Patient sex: M
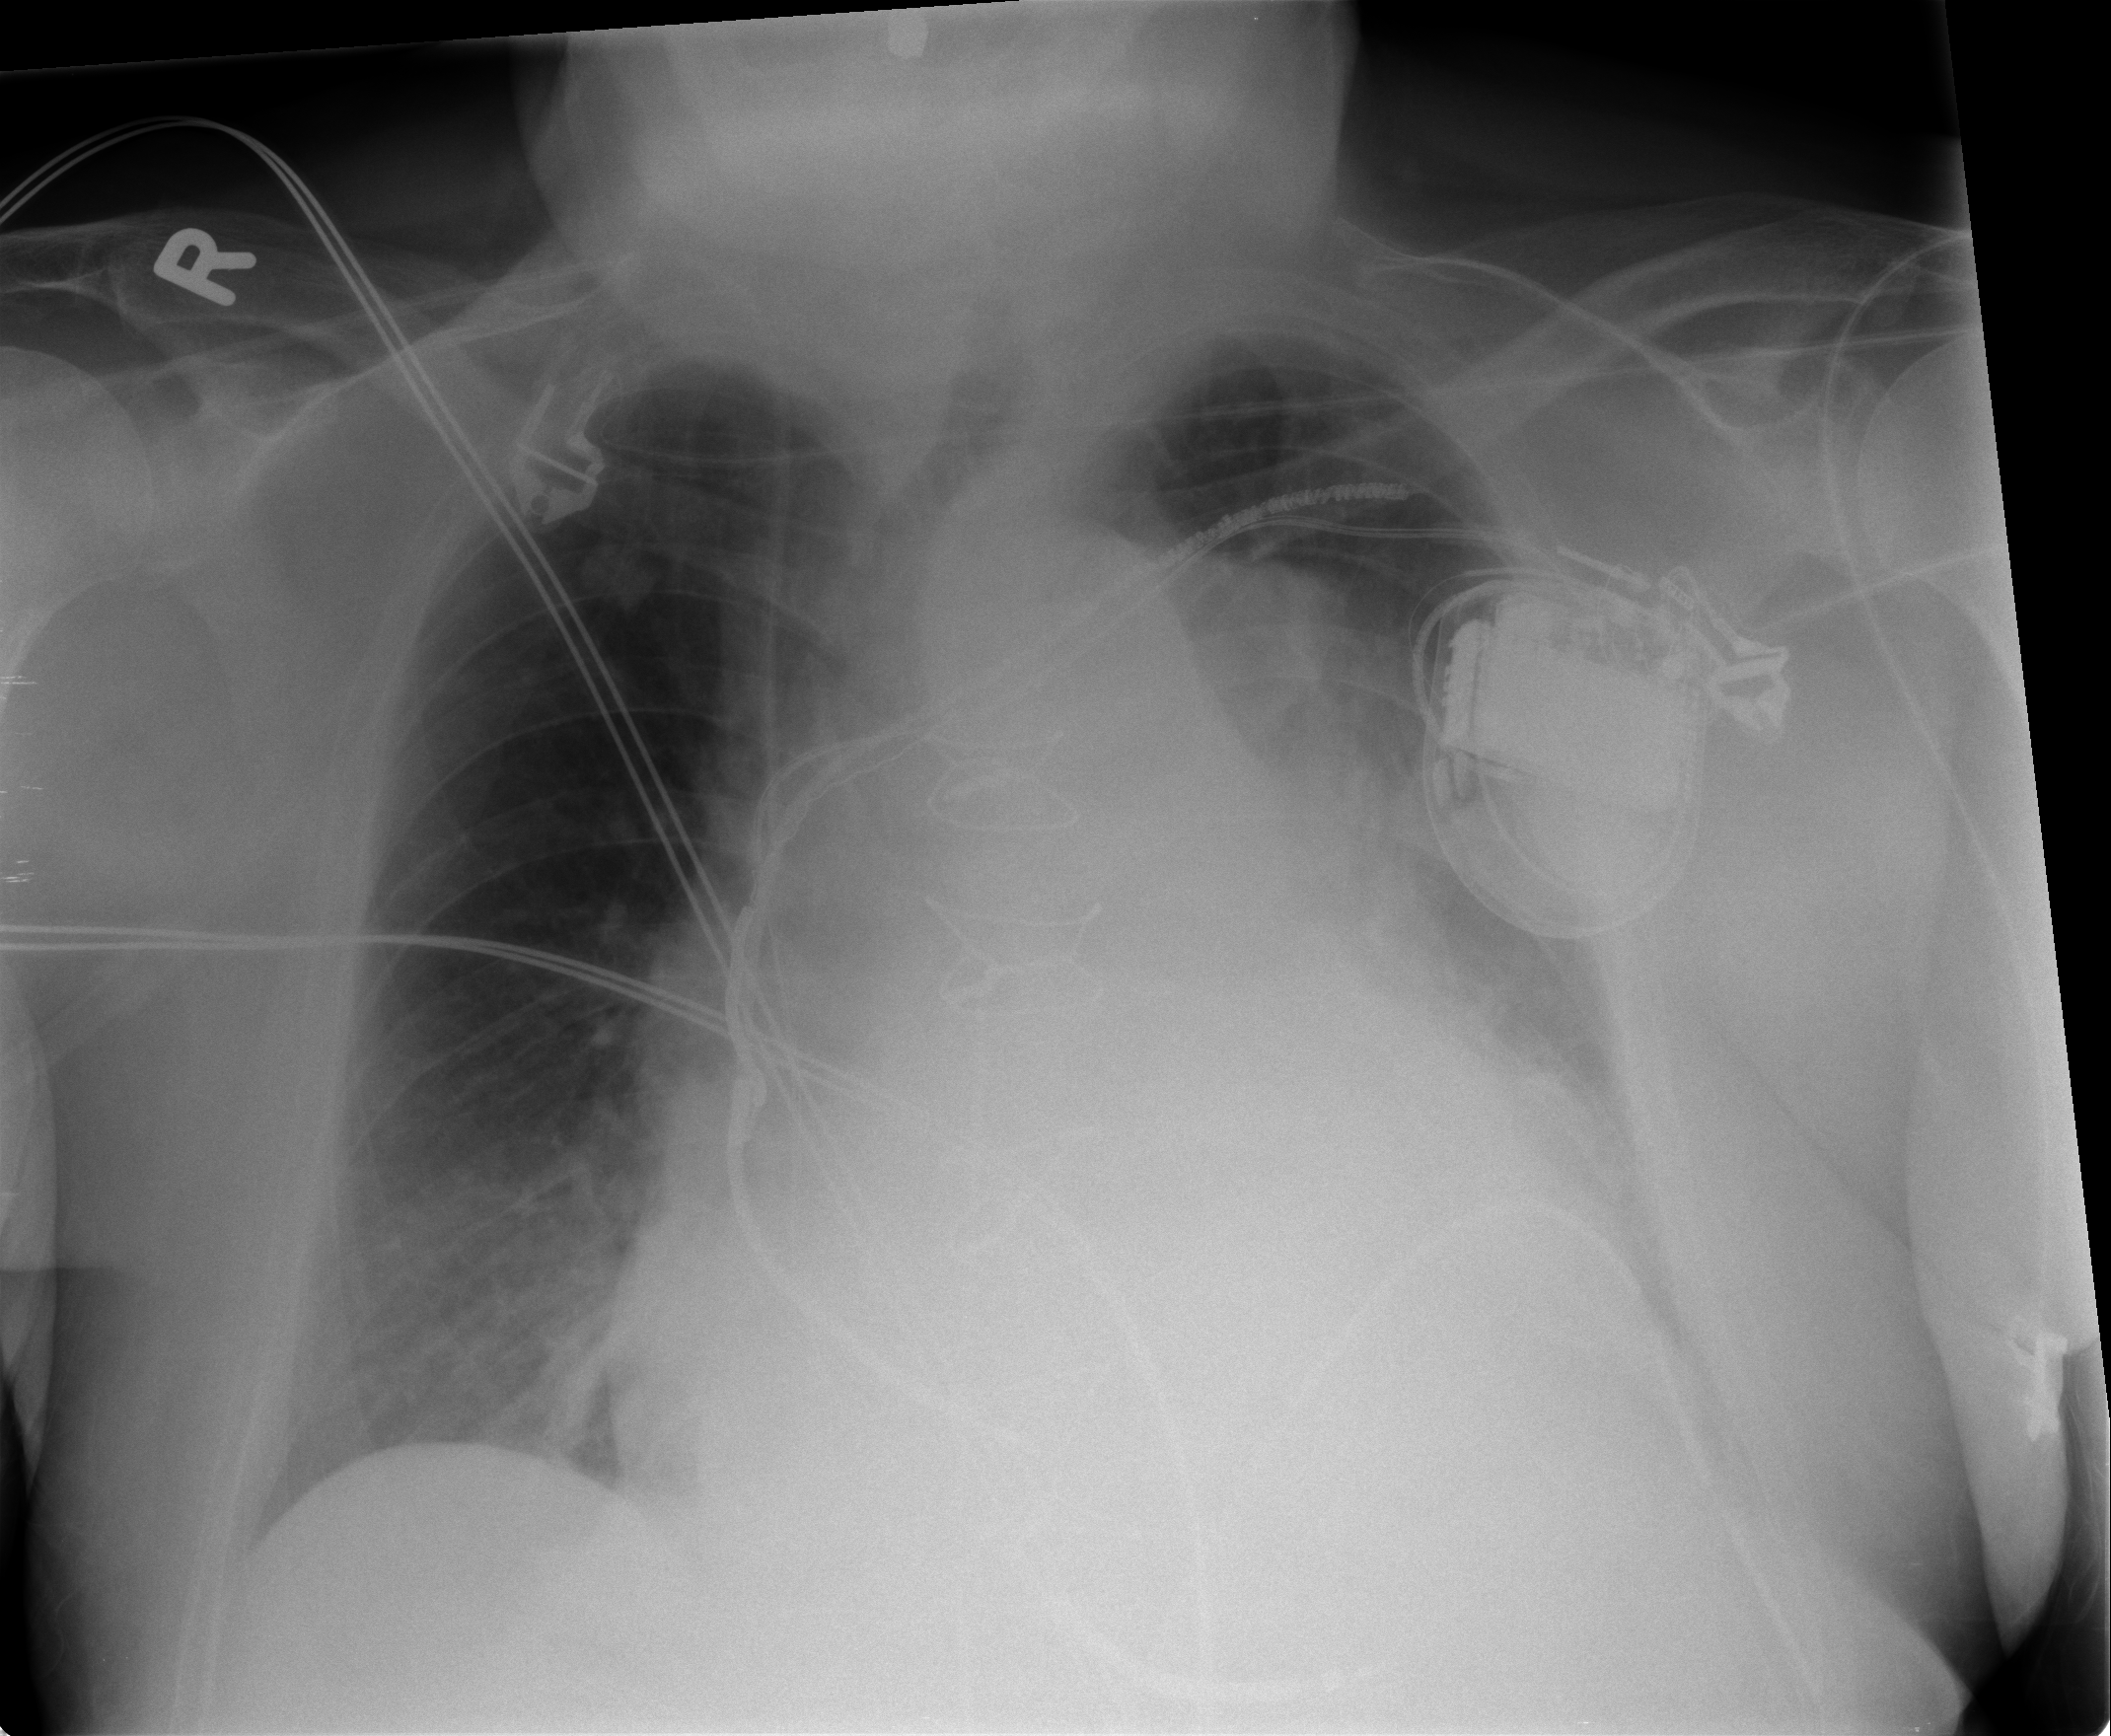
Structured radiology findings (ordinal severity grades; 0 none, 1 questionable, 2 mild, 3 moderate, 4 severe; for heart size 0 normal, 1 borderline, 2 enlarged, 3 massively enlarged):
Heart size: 2
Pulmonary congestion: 1
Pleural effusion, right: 0
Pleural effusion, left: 1
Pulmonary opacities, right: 0
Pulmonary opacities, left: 0
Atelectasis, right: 1
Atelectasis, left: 2